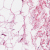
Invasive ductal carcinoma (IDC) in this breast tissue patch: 0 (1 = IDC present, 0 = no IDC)